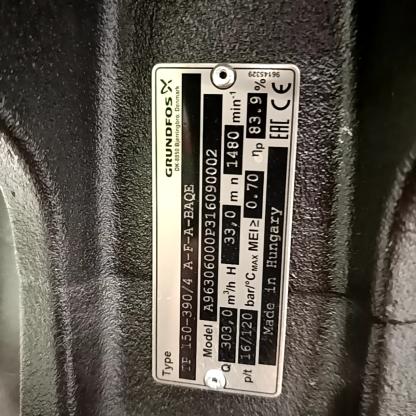
Klasa: tabliczka-znamionowa